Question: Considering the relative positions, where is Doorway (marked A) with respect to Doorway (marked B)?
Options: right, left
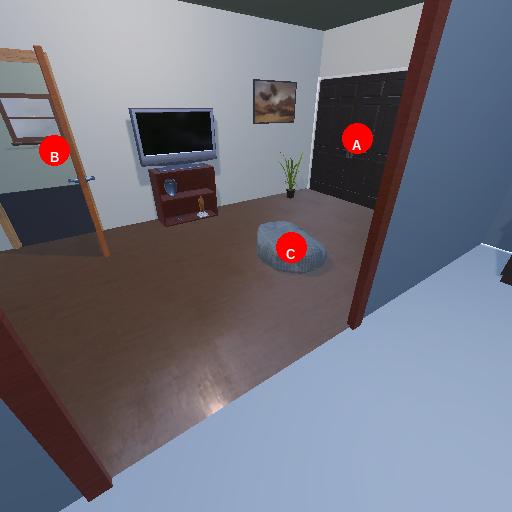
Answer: right